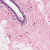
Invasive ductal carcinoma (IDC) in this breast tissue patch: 0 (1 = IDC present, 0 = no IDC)